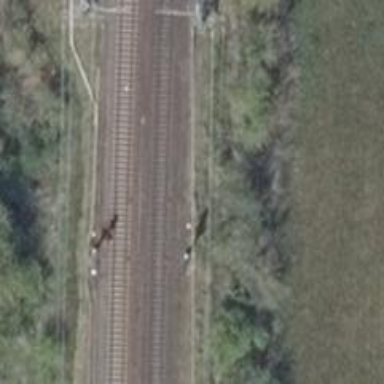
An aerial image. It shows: Railway signal.